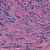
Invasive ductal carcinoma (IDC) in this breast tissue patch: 1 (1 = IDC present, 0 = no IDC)